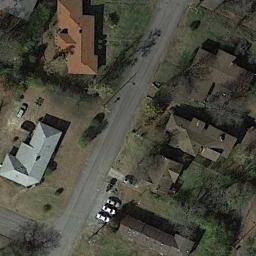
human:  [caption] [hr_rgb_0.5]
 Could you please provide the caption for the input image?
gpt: The houses in the mid-sized residential area are all blue .

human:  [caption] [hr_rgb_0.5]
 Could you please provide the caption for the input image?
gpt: The medium residential is on the grass next to the road .

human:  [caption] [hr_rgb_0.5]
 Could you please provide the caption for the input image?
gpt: The medium residential area has some houses and trees and a road goes through the medium residential area .

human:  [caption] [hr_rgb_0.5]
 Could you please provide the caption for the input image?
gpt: Many buildings of different shapes are in medium residential area .

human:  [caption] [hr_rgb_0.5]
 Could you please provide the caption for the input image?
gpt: There are some brown buildings and withered trees on the medium residential area .